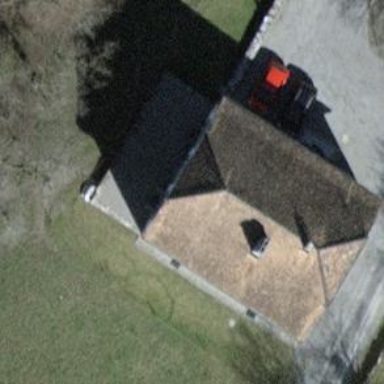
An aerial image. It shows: Building with ridged roof.